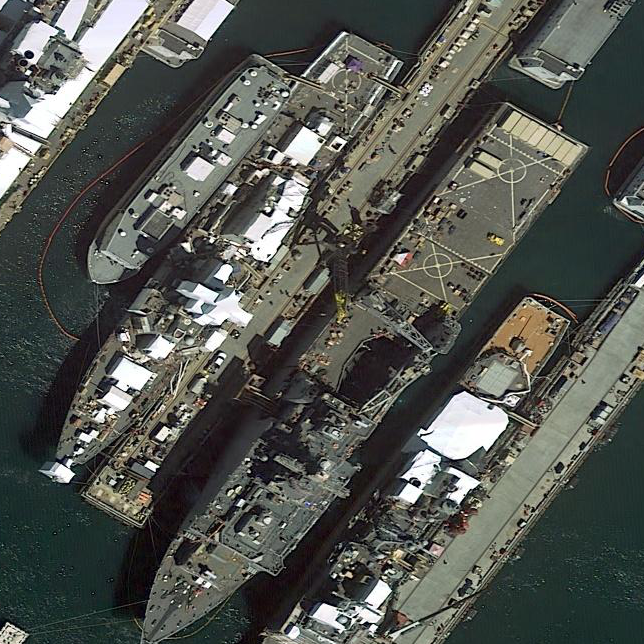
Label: combat